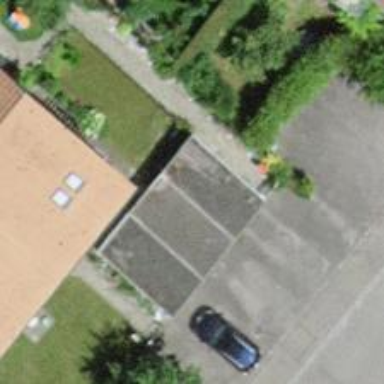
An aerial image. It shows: Group of garages.